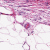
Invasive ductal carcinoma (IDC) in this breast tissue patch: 0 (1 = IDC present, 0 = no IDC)